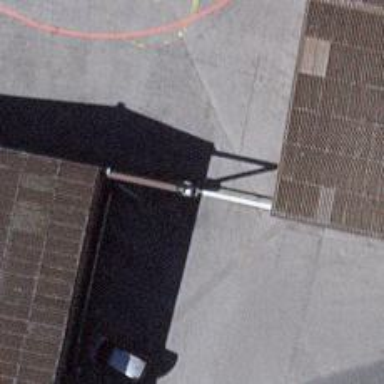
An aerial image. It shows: Swing gate.